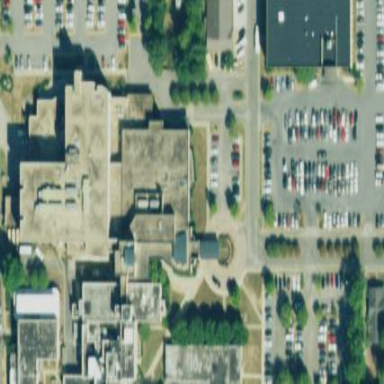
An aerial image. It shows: Hospital.